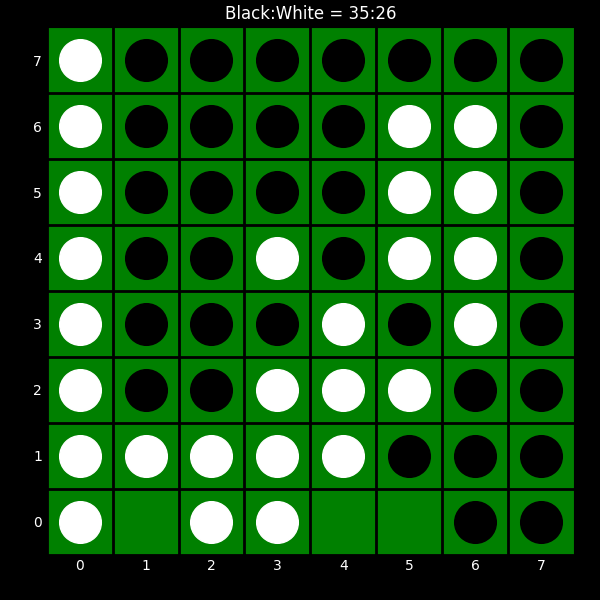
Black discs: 35
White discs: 26